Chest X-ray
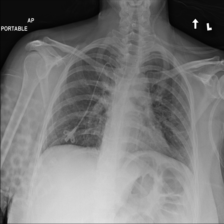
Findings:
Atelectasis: negative
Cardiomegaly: negative
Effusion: negative
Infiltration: negative
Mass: negative
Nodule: negative
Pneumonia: negative
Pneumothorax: negative
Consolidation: negative
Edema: negative
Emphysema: negative
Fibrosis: negative
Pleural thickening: negative
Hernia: negative